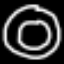
Label: donut